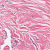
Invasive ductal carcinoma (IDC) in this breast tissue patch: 0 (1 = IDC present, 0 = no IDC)